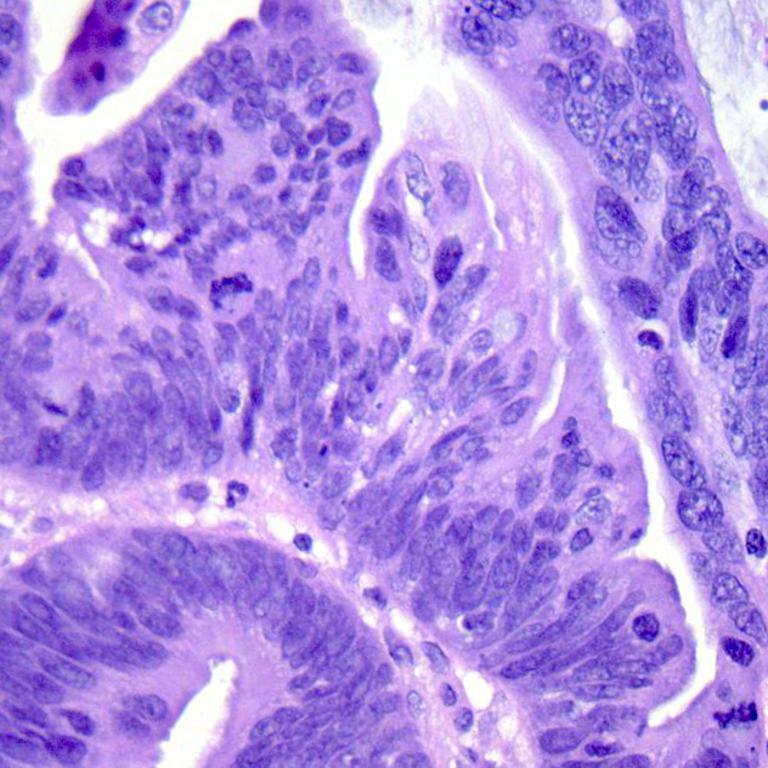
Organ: colon
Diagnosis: adenocarcinomas